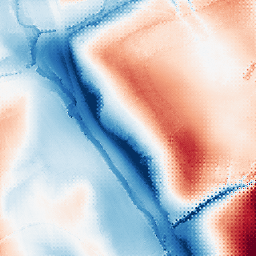
Category: classical
Decomposition family: gaussian_anisotropic
Decomposition parameters: sigma_x: 50
sigma_y: 5
Upsampling method: regularized
Upsampling parameters: scale: 2
lambda_reg: 0.1
Upsampling scale: 2